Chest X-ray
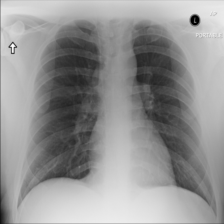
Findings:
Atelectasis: negative
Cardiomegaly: negative
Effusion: negative
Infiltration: negative
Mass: negative
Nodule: negative
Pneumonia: negative
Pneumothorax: negative
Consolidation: negative
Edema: negative
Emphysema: negative
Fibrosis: negative
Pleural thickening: negative
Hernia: negative